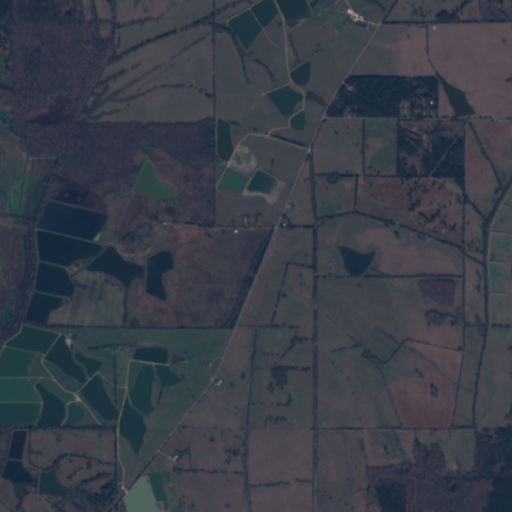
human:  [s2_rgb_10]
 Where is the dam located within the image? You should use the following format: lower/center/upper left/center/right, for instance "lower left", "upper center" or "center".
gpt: The dam is located in the lower left of the image.
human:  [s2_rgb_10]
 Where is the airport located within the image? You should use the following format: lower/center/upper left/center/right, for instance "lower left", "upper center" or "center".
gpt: There is no airport in the image.